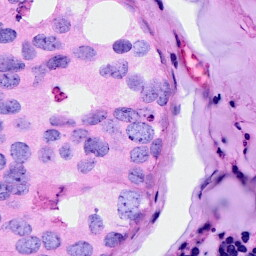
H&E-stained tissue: Breast